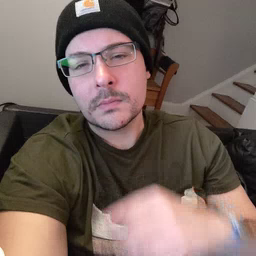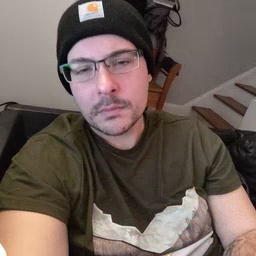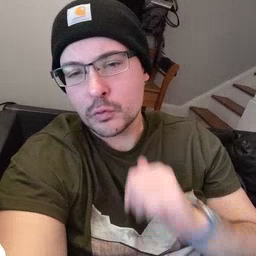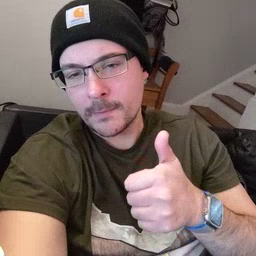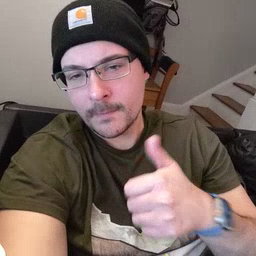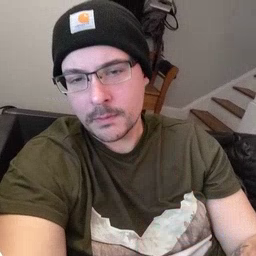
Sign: yourself